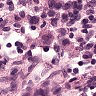
Metastatic tissue present: no